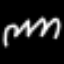
Label: squiggle